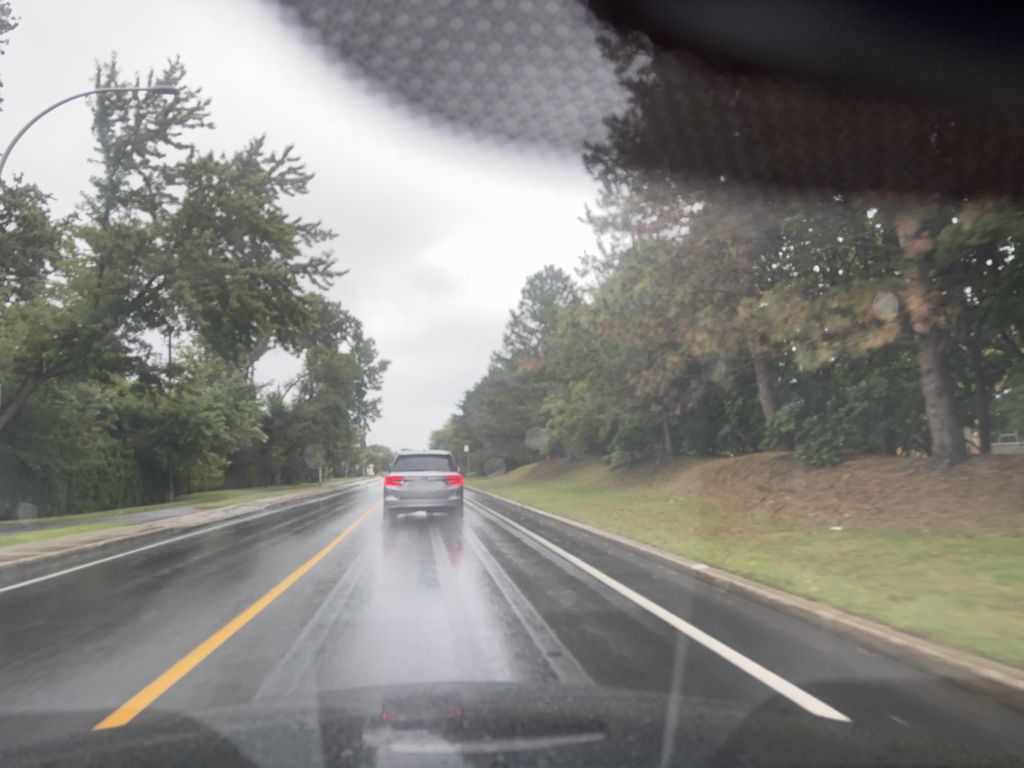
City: montreal